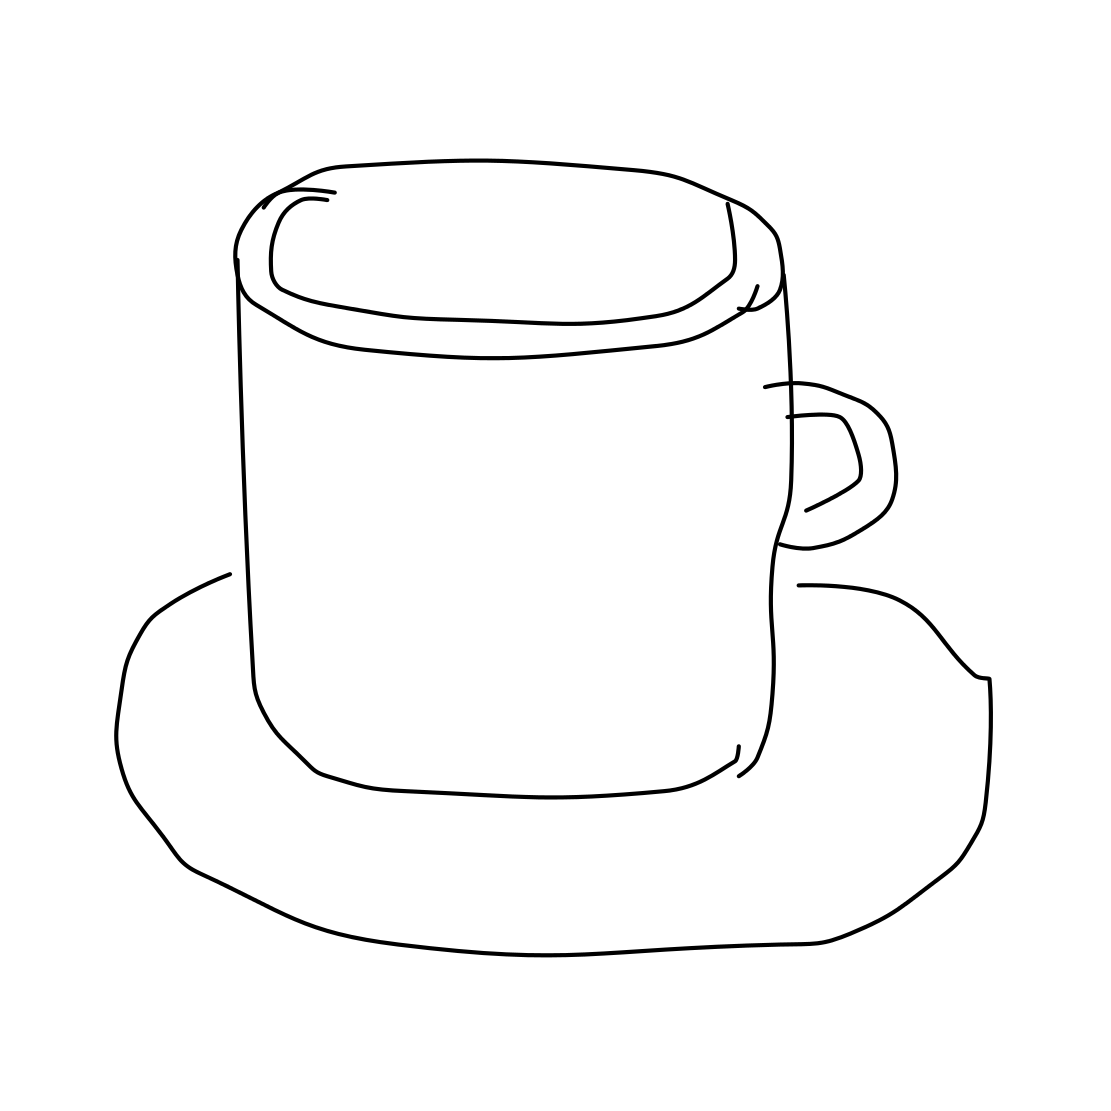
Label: teacup